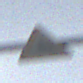
Verkehrszeichen: WildwechselRechts
Umgebung: Outdoor, Nature
Tageszeit: MorningAfternoon
Wetter: PartlyCloudy
Licht: Natural
Jahreszeit: NotSpecified
Kontrast: HighContrast